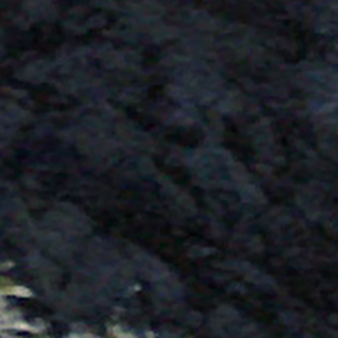
Label: other